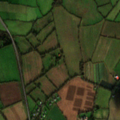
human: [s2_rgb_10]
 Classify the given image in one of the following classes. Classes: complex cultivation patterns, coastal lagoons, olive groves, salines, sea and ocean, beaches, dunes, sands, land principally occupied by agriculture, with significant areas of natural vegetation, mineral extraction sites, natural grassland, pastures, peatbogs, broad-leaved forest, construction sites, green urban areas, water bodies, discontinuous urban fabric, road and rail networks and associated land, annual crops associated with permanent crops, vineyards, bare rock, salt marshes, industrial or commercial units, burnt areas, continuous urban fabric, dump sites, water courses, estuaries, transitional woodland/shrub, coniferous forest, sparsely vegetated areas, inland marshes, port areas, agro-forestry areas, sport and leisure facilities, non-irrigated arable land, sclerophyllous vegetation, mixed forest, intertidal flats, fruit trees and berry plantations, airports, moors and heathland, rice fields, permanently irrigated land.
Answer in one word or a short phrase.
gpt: non-irrigated arable land, pastures